Question: I'm currently attempting to read and store touches on an iOS device using Cocos2D. My method is to handle each touch (multitouch is enabled) individually in the ccTouchBegan, ccTouchMoved, ccTouchCanceled, and ccTouchEnded functions.
The ivars of importance are:
- - -
Here is my code:
'''
-(BOOL) ccTouchBegan:(UITouch *)touch withEvent:(UIEvent *)event
{
CGPoint touchLocation = [touch locationInView: [touch view]];
touchLocation = [[CCDirector sharedDirector] convertToGL: touchLocation];
touchLocation = [self convertToNodeSpace:touchLocation];
//check to see if touch is near joystick to prevent accidental gestures. may want to consider increasing the 'deadzone' value
if(abs(self.joystickLocation.x - touchLocation.x) <= 35 && abs(self.joystickLocation.y - touchLocation.y) <= 35)
{
return NO;
}
if(self.activeTouches == 0)
{
[self setGestureTimerEnable:TRUE];
[self setGestureTimer:0.0f];
}
if(self.acceptingGestures == TRUE);
{
if (self.firstTouch == nil)
{
self.firstTouch = touch;
self.activeTouches++;
return YES;
}
else if (self.secondTouch == nil)
{
self.secondTouch = touch;
self.activeTouches++;
return YES;
}
}
CCLOG(@"touched: %f, %f
",touchLocation.x, touchLocation.y);
return NO;
}
'''
I'm experiencing a weird problem in the ccTouchBegan function. My test scenario, using the emulator, is I have 1 touch recognized by the software and then gestureTimer is running. After x time, the gestureTimer surpasses a threshold and sets acceptingGestures to FALSE. I then apply a 2nd touch to the screen, and the code accepts the touch and increments the activeTouches variable! It shouldn't be able to do that!
I set a breakpoint using the debugger and tried to capture this weird event. Even though acceptingGestures is FALSE (the acceptingGestures expression at the breakpoint is indeed FALSE), the code still makes it through the If-Statement! In the screenshot attached, notice the acceptingGestures is FALSE.
I would appreciate any help! Thank you!

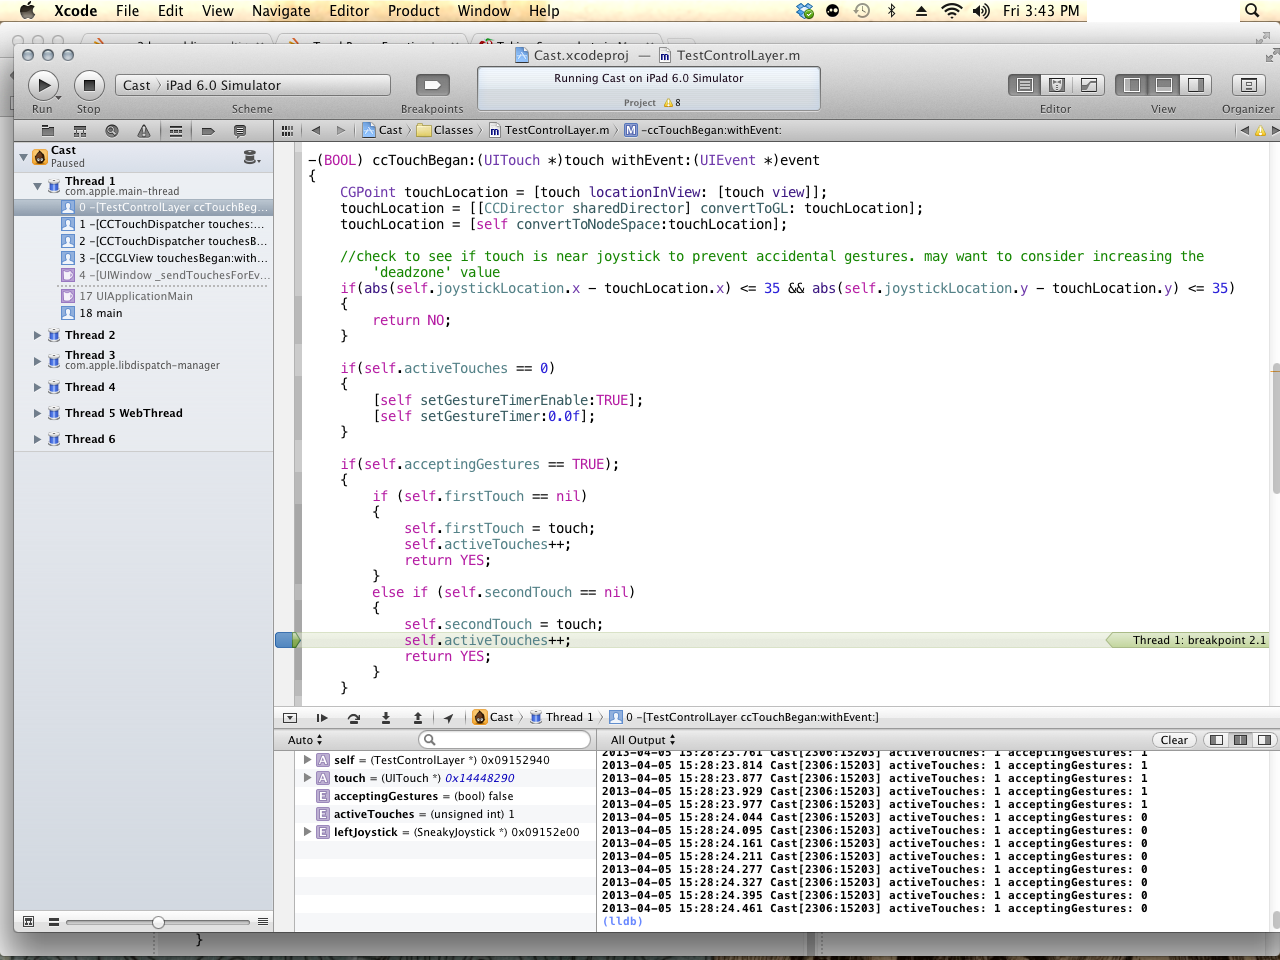
Answer: I found my problem. I had a semicolon after my if-statement! Womp womp. I wanted to delete my post but maybe someone will see my gesture code and gain something from it?